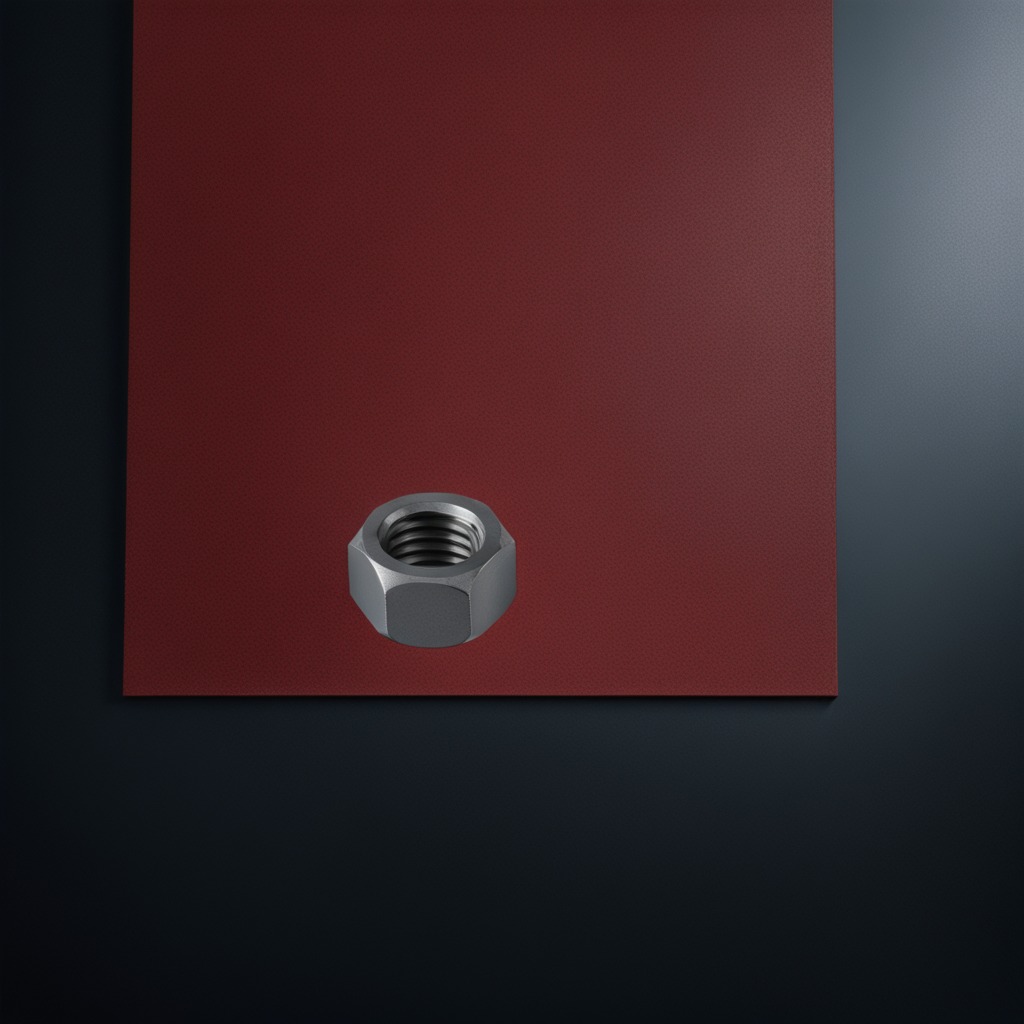
A metal nut is lying on the clean granite tabletop covered with a red rubber mat inside a workshop at night.